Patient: sex F, age 59
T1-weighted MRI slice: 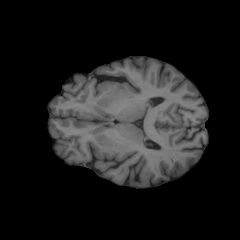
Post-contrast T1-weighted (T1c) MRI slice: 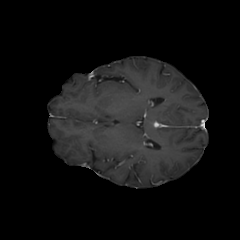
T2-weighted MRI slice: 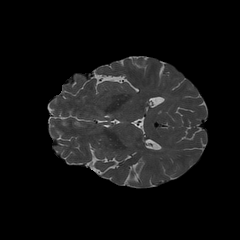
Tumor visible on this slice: no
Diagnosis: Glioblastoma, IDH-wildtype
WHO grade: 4